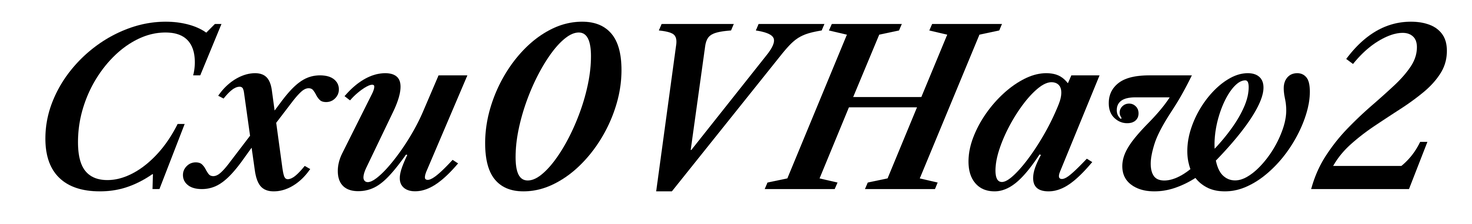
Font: LibreCaslonText-Italic_SemiBold_Italic